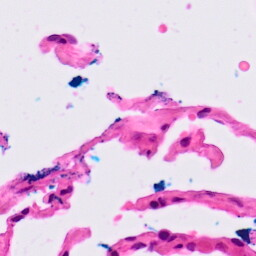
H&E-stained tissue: Lung